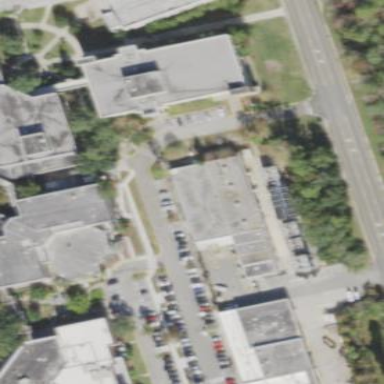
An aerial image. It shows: View of university building.